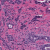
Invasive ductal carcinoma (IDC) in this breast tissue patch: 1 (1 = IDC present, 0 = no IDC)